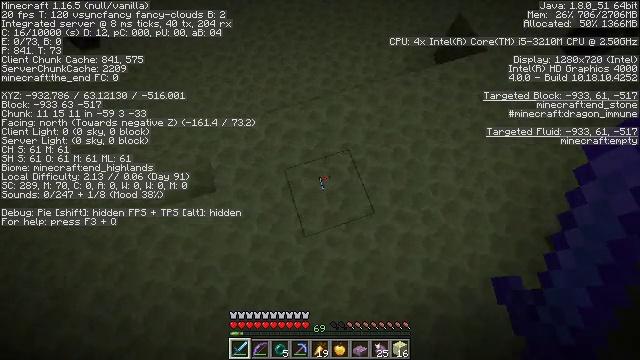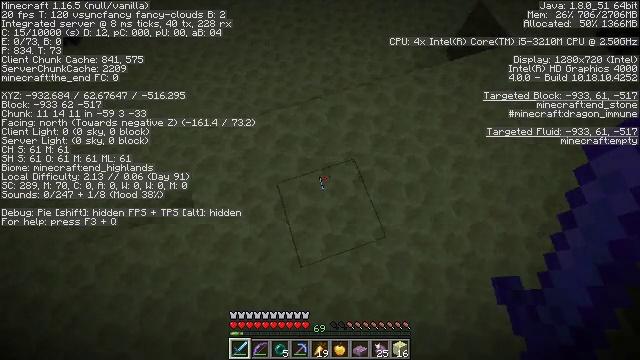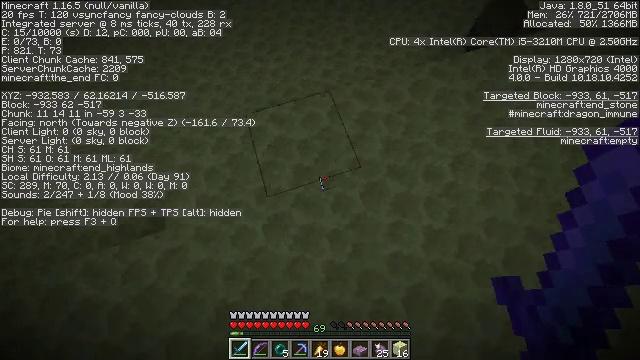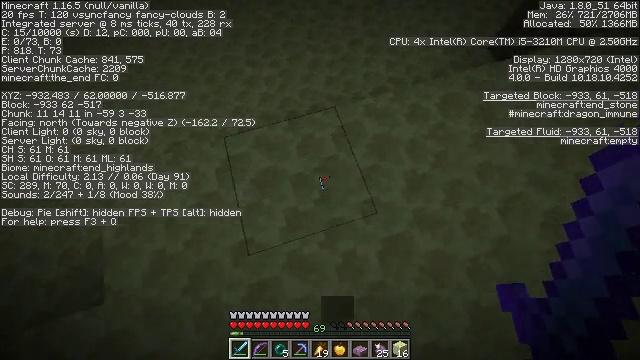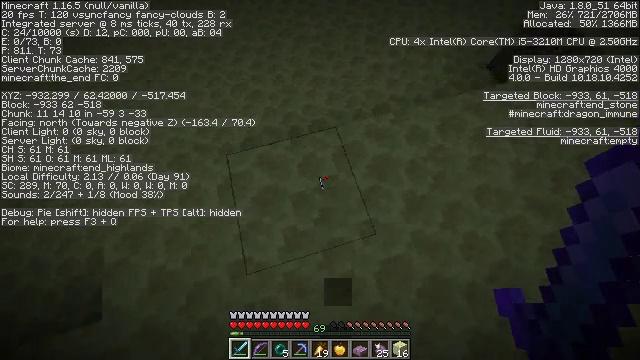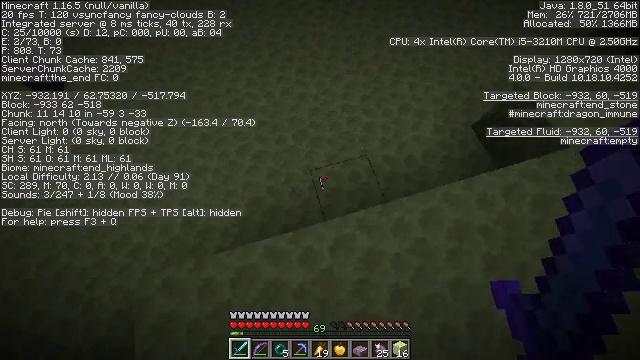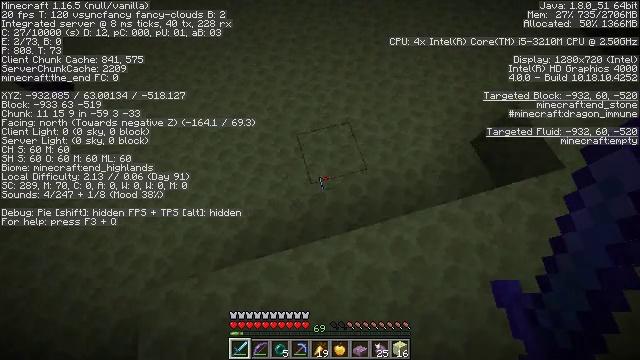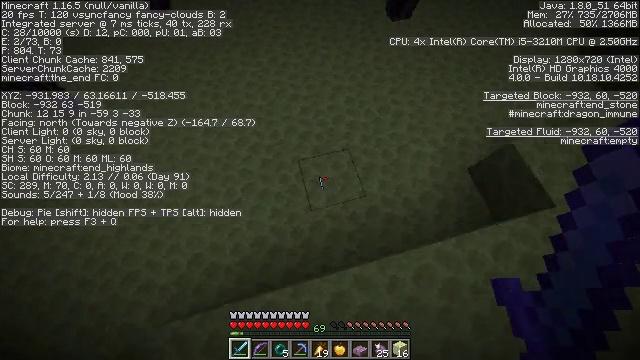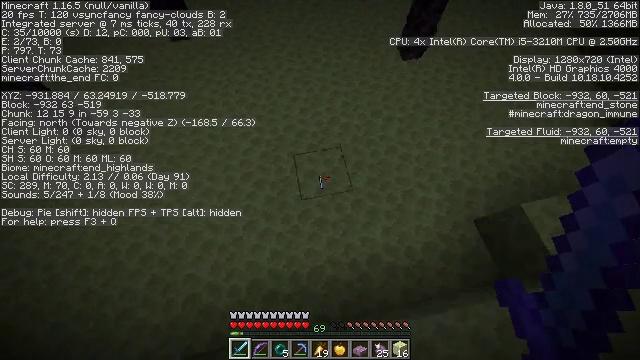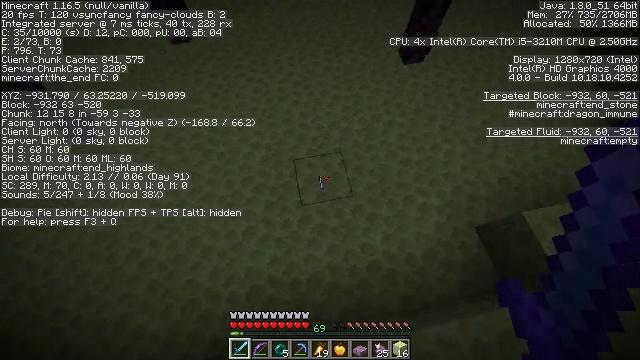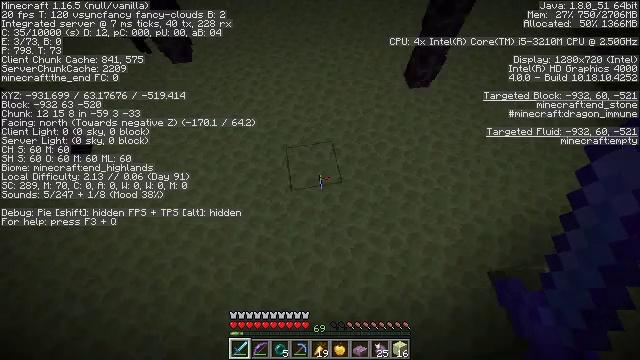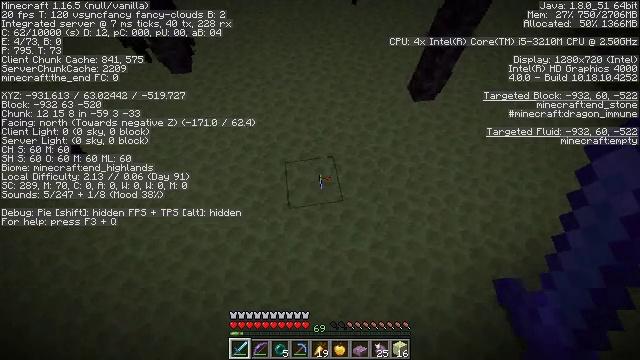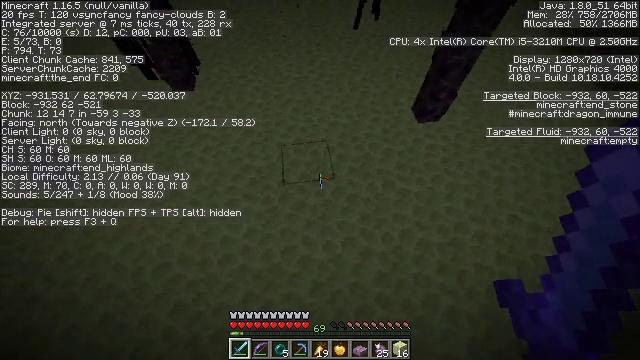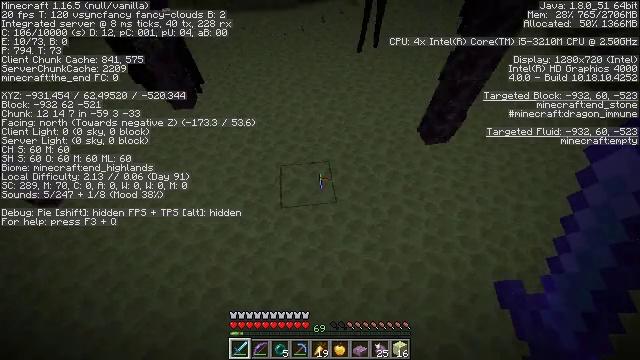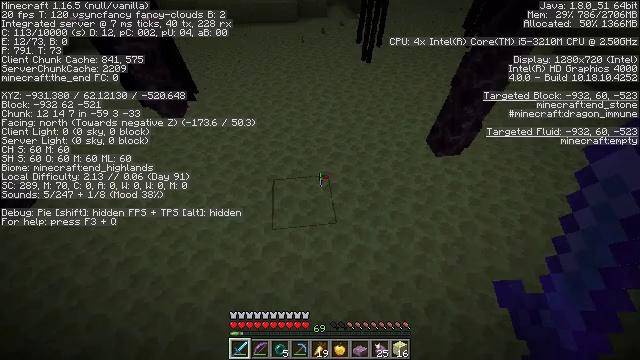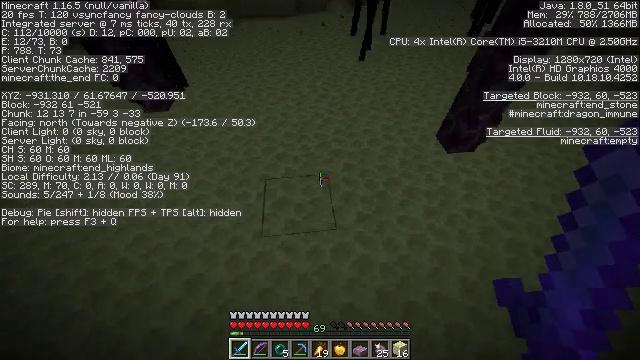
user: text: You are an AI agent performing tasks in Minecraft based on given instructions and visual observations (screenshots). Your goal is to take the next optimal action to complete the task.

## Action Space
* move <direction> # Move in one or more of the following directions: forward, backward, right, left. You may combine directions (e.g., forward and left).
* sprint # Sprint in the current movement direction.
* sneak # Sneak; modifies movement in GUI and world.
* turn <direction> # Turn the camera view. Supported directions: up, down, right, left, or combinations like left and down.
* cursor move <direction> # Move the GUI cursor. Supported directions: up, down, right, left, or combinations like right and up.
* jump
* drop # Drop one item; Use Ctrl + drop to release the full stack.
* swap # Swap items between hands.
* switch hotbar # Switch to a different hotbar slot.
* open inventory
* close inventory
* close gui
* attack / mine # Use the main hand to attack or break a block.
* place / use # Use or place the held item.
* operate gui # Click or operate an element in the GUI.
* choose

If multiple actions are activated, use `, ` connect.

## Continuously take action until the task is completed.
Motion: motion action
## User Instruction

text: Dig the end stone for building materials.
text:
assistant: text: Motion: move forward, sprint, jump
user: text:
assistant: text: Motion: move forward, sprint, jump
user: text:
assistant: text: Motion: move forward, sprint, jump
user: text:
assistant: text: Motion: move forward, sprint, turn left and up, jump
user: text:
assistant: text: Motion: move forward, sprint, jump
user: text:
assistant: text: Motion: move forward, sprint, turn up, jump
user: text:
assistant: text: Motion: move forward, sprint, jump
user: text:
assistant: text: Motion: move forward, sprint, turn left and up, jump
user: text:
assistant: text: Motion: move forward, sprint, jump
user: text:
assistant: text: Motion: move forward, sprint, turn left and up, jump
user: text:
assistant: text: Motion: move forward, sprint, turn up, jump
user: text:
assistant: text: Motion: move forward, sprint, turn left and up, jump
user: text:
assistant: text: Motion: move forward, sprint, turn left and up, jump
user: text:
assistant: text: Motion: move forward, sprint, turn up, jump
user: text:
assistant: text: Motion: move forward, sprint, jump
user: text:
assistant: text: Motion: move forward, sprint, jump
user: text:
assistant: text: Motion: move forward, sprint, jump
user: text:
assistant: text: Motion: move forward, sprint, jump
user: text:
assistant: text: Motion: move forward, sprint, jump
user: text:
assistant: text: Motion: move forward, sprint, jump
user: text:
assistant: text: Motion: move forward, sprint, jump
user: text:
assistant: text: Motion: move forward, sprint, jump
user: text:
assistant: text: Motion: move forward and move left, sprint, jump
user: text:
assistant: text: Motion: move forward and move left, sprint, jump
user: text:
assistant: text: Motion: move forward and move left, sprint, jump
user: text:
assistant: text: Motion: move forward and move left, sprint, jump
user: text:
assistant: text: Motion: move forward and move left, sprint, jump
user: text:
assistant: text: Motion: move forward and move left, sprint, jump
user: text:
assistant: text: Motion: move forward, sprint, jump
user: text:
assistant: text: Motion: move forward, sprint, jump